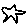
Label: star